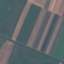
Land use / land cover class: AnnualCrop